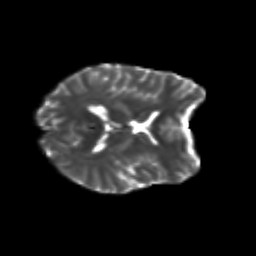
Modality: T2w
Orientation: axial
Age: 21
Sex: female
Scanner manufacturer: siemens
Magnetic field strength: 3 T
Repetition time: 3.5 s
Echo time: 0.104 s